Field crop: tomato
Growth stage: 1
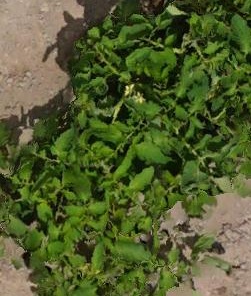
Species: tomato